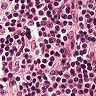
Metastatic tissue present: no